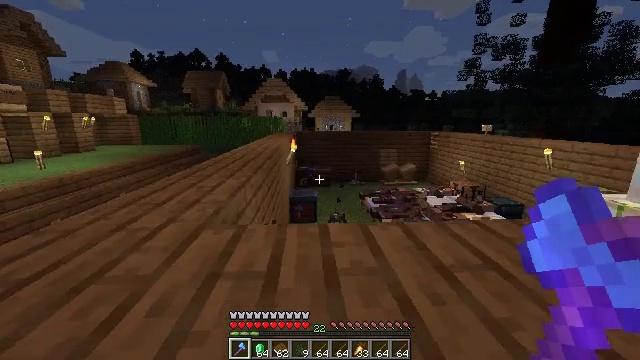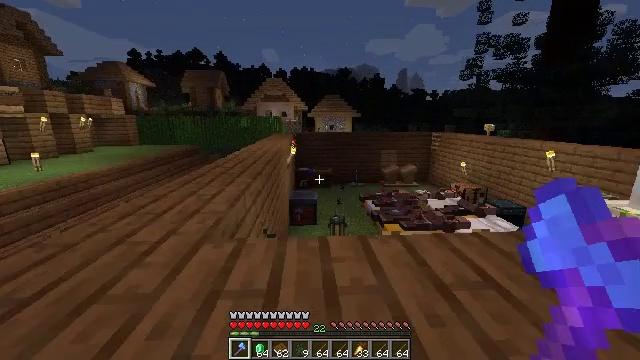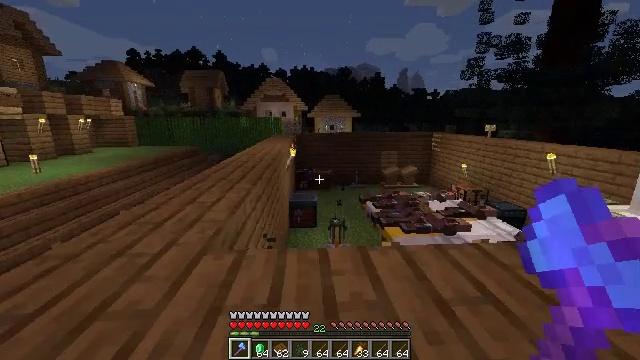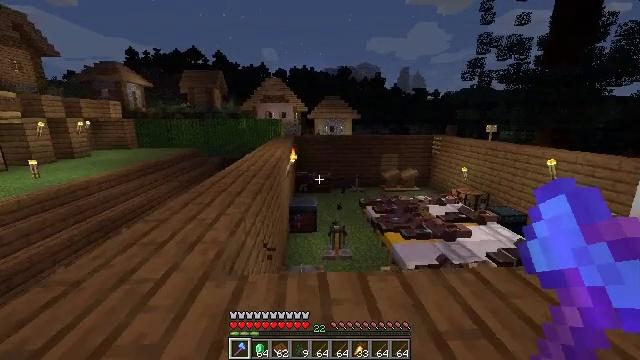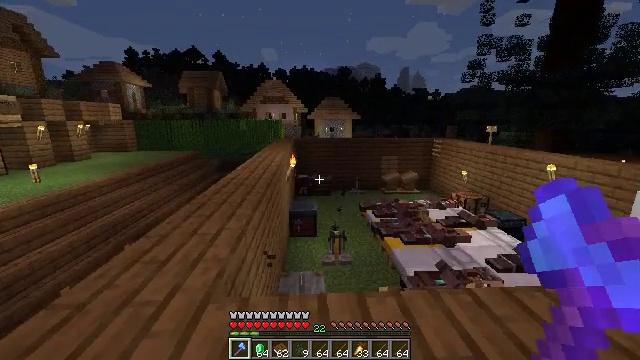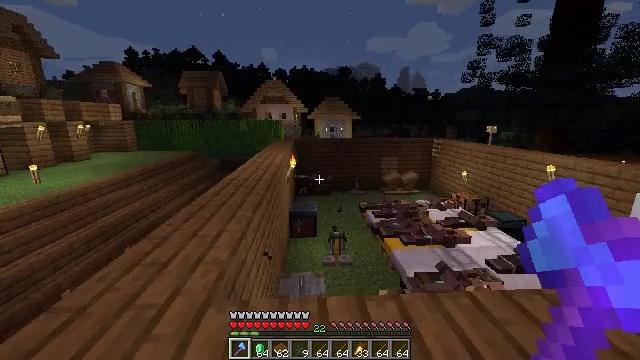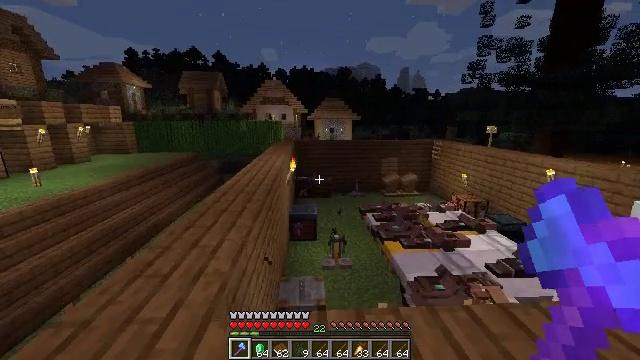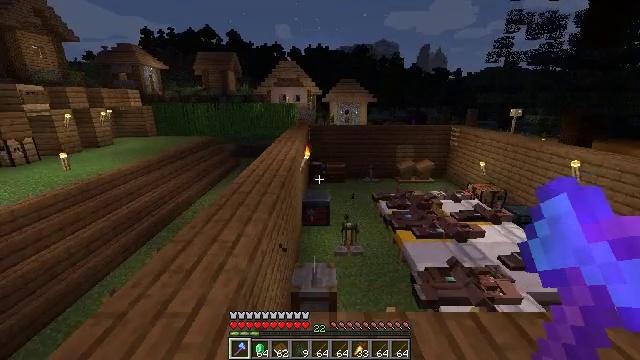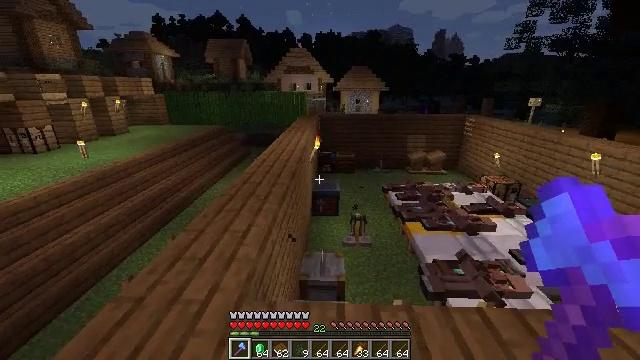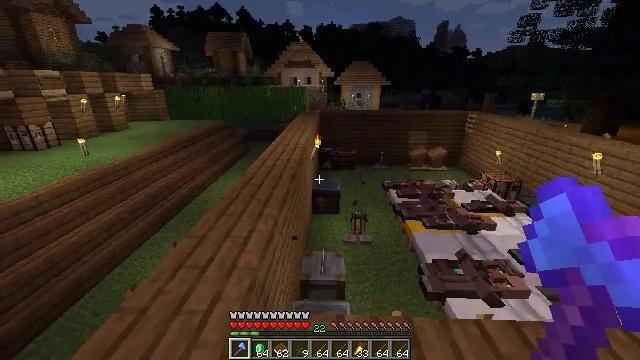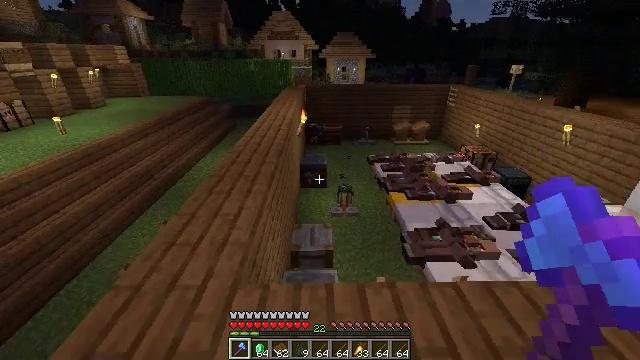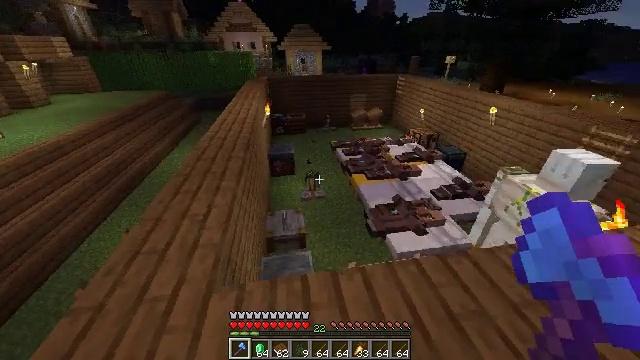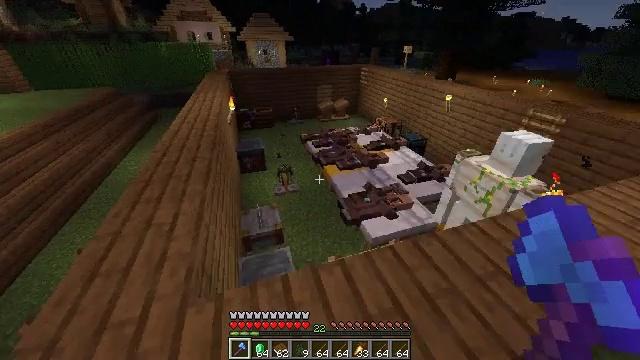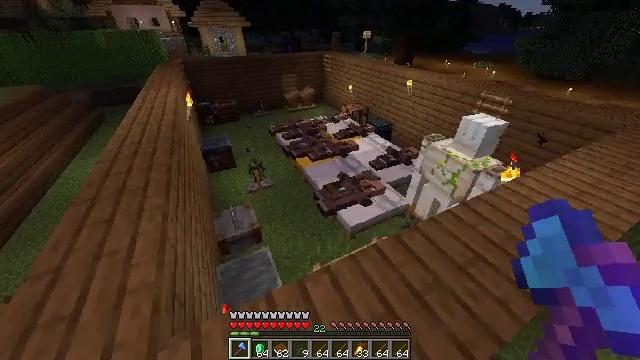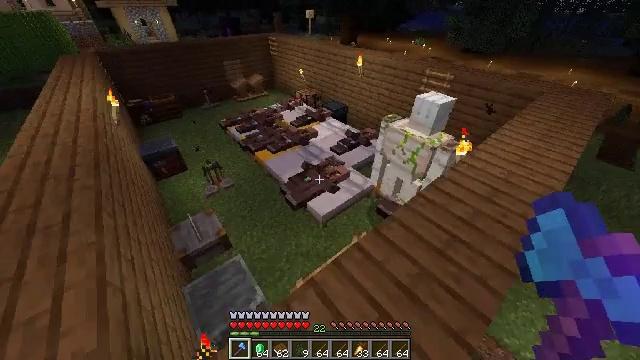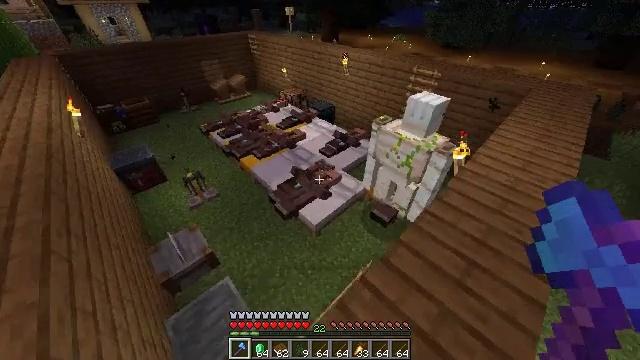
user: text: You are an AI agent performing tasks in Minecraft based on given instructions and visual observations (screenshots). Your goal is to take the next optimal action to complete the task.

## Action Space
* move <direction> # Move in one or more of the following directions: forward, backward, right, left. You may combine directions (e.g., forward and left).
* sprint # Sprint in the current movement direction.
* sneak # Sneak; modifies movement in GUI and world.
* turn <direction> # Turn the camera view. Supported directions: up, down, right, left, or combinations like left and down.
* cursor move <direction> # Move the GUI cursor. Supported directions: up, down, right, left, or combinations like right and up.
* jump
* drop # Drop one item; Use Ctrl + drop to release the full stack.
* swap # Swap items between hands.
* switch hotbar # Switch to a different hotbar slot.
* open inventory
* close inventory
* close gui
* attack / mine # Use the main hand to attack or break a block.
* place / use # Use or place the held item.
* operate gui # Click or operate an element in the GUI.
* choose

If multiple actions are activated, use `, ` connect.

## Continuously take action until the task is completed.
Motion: motion action
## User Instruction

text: Combine a book with experience levels to craft an enchanted book.
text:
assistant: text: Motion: move forward, sprint, jump
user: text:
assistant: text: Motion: move forward, sprint, jump
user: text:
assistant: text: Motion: move forward, sprint, jump
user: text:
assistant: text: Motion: move forward, sprint
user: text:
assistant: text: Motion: move forward, sprint
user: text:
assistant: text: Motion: move forward, sprint
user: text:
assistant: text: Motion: move forward, sprint, turn left and down
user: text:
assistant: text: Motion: move forward, sprint, turn left and down
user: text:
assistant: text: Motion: move forward, sprint, turn down
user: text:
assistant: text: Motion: move forward, sprint, turn right and down
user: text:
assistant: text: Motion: move forward, sprint, turn right and down
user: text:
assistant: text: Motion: move forward, sprint, turn right and down
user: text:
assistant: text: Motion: move forward, sprint, turn right and down
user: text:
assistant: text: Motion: move forward, sprint, turn right and down
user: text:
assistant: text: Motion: move forward, sprint, turn right
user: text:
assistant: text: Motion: move forward, sprint, turn right
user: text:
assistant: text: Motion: move forward, sprint
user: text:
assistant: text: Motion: move forward, sprint, jump
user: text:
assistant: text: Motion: move forward, sprint, turn right and down, jump
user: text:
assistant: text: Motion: move forward, sprint, turn down, jump
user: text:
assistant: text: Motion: move forward, sprint, turn left, jump
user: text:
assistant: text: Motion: move forward, sprint, jump
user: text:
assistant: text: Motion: move forward, sprint, jump
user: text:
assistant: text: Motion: move forward, sprint
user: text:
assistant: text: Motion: move forward, sprint, turn left
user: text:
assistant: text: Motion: move forward, sprint, turn left
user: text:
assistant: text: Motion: move forward, sprint, turn left and down
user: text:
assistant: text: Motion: move forward, sprint, turn left and down
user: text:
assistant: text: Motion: move forward, sprint, turn left and down
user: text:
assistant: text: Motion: move forward, sprint, turn left and down